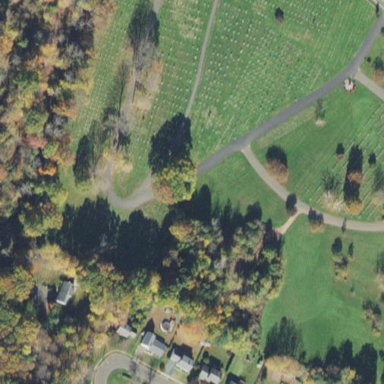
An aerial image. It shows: Private cemetery with solemn ambiance.